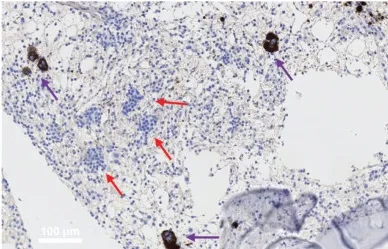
Diagnostic findings. (D) Immunohistochemistry stain of megakaryocytes (CD61, indicated by the purple arrow) in the trephine biopsy collected at 10 days from initial presentation. The clusters with blue cells, indicated by the red arrows, indicate recovering erythropoiesis.
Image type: pathology (immunostaining)